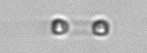
Label: Skeletonema